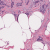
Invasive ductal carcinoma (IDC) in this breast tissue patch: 1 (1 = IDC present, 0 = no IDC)